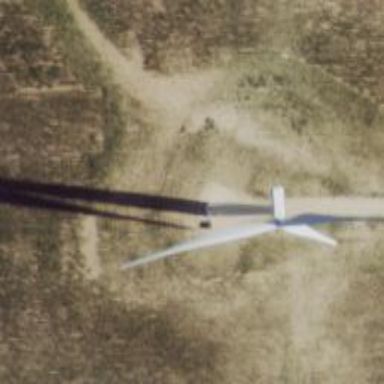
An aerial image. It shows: Wind generator using wind turbines of horizontal axis.